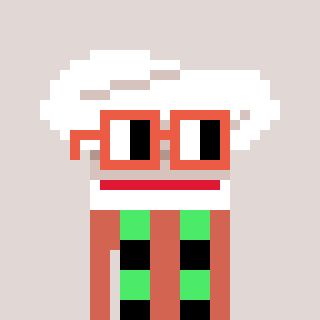
a pixel art character with square orange glasses, a chef hat-shaped head and a peachy-colored body on a warm background